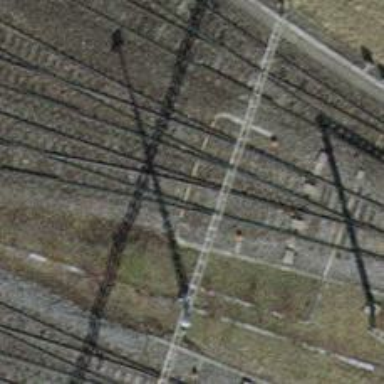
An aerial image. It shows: Railway switch.